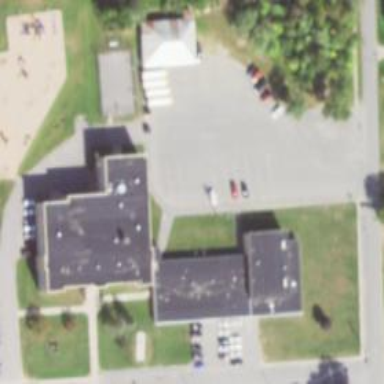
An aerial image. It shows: School building.